Field crop: maize
Growth stage: 2
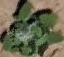
Species: chenopodium